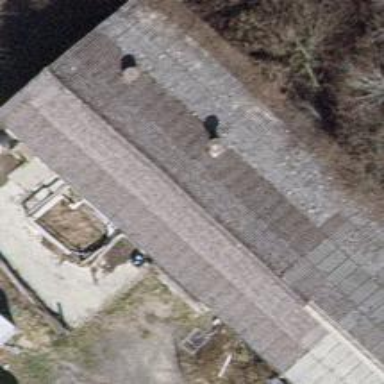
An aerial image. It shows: Shed building.